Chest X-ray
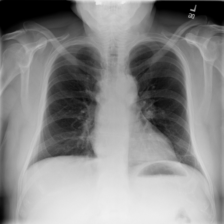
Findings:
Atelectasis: positive
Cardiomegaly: negative
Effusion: negative
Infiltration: negative
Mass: negative
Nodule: negative
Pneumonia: negative
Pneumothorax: negative
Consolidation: negative
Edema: negative
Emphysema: negative
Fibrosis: negative
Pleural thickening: negative
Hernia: negative